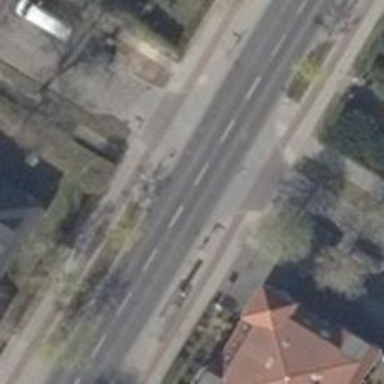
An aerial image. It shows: Unmarked crossing on footway.